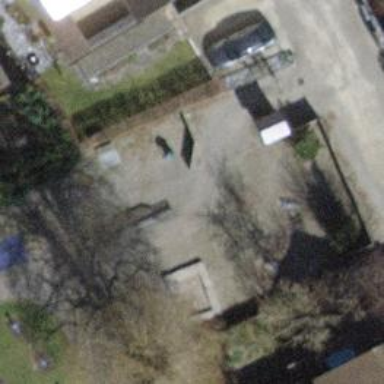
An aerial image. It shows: Bench.